九年级 · 组合几何学
如图, 点 $A, B, C, D$ 在圆上, 弦 $A B$ 和 $C D$ 交于点 $E$, 则下列说法正确的是 ( )

   (第 4 题)

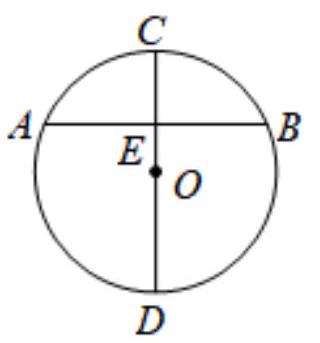
A.若 $C D$ 平分 $A B$, 则 $C D \perp A B$
   B. 若 $C D \perp A B$, 则 $C D$ 平分 $A B$
   C.若 $C D$ 垂直平分 $A B$, 则圆心在 $C D$ 上
   D. 若圆心在 $C D$ 上,则 $C D$ 垂直平分 $A B$

答案: C
解析: 利用圆的直径为圆中最长的弦求解.

【详解】解: $\because$ 圆的直径为圆中最长的弦,

$\therefore \odot O$ 中最长的弦长为 $2 \times 3=6(\mathrm{~cm})$.

故选: B.

【点睛】本题考查了圆的认识: 需要熟练掌握与圆有关的概念（弦、直径、半径、弧、半圆、优弧、劣弧、等圆、等弧等).